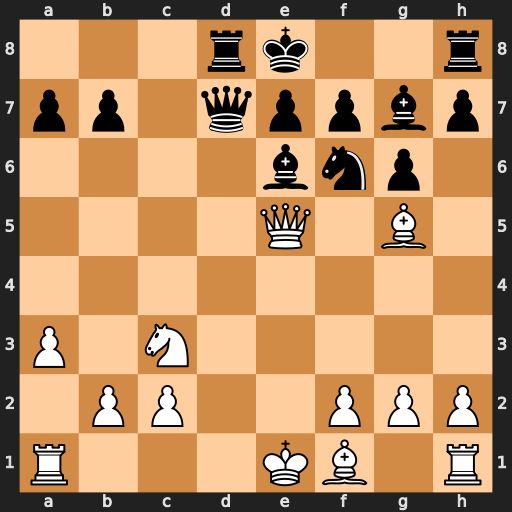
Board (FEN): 3rk2r/pp1qppbp/4bnp1/4Q1B1/8/P1N5/1PP2PPP/R3KB1R
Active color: w
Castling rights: KQk
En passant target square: -
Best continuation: Bb5 O-O Bxd7